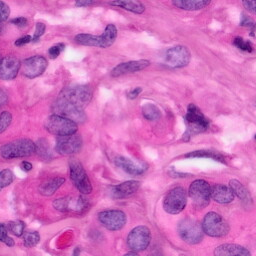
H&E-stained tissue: Pancreatic